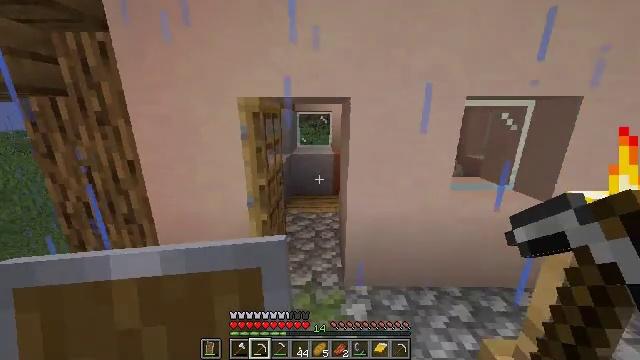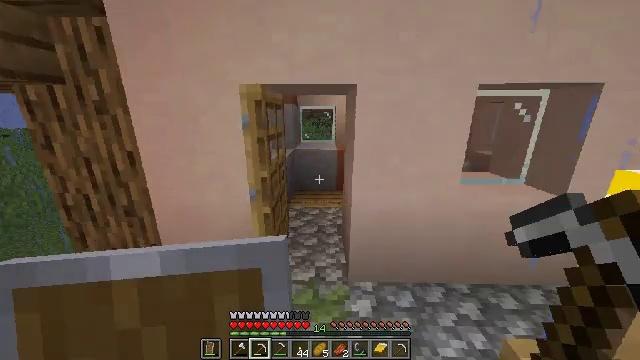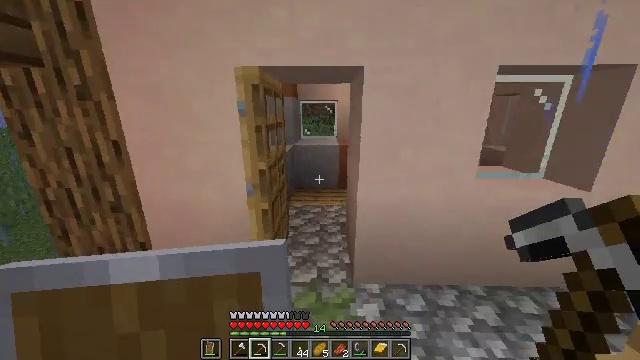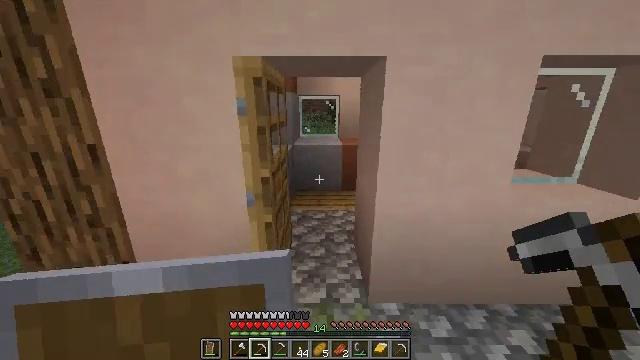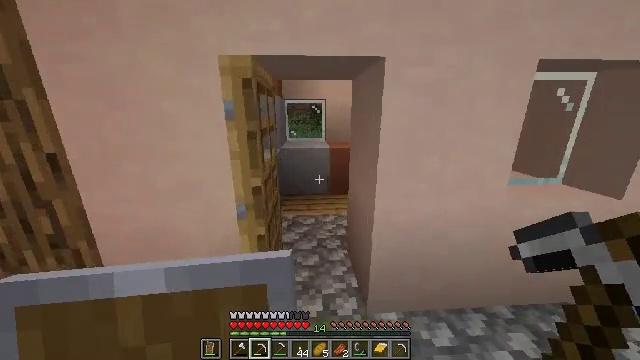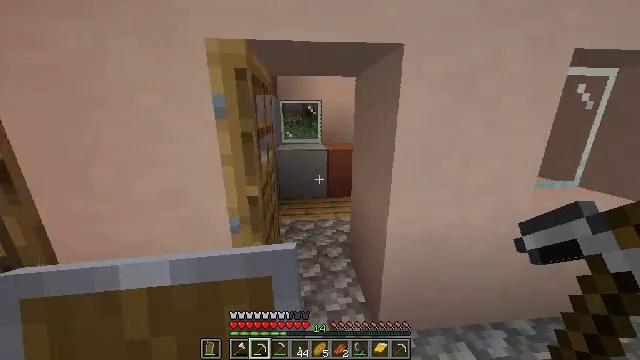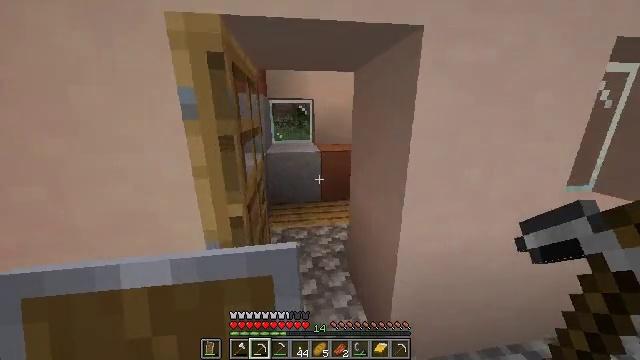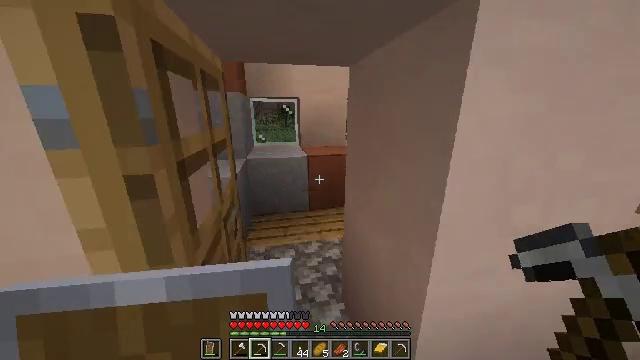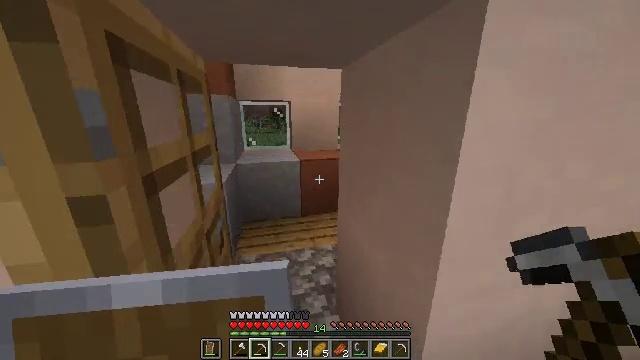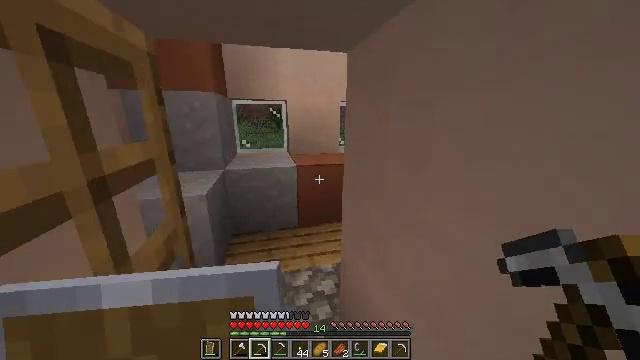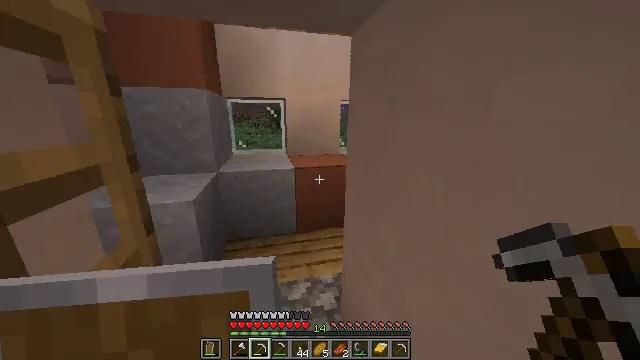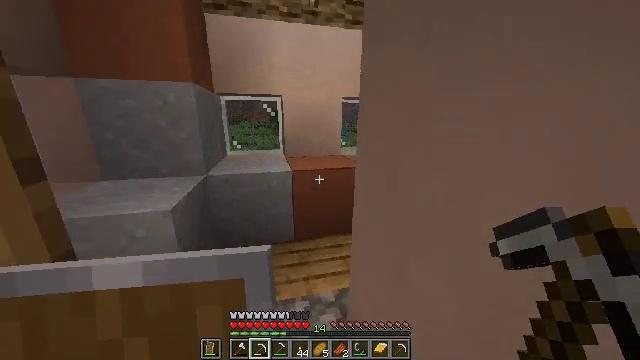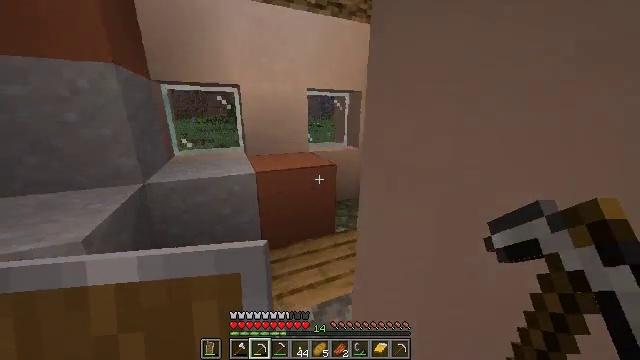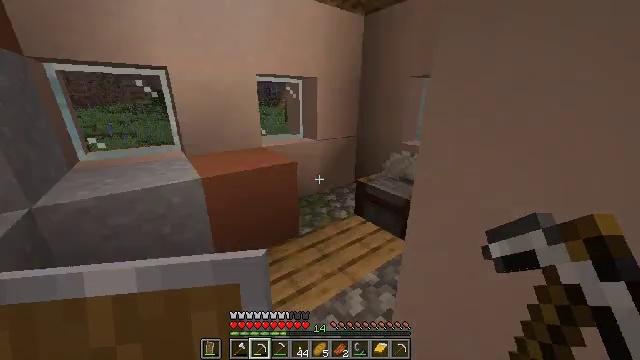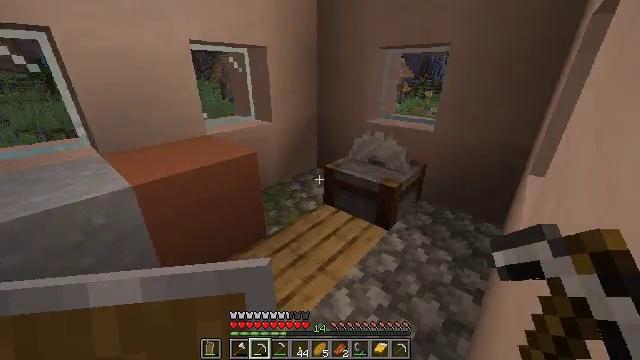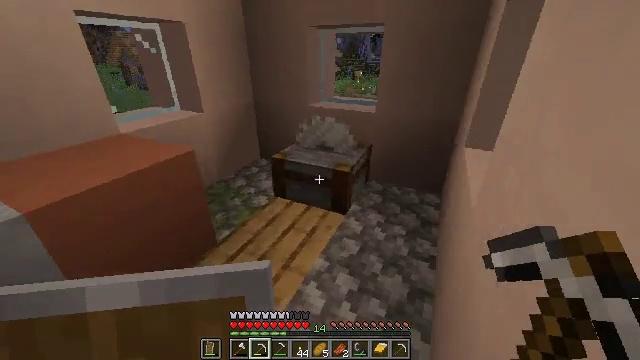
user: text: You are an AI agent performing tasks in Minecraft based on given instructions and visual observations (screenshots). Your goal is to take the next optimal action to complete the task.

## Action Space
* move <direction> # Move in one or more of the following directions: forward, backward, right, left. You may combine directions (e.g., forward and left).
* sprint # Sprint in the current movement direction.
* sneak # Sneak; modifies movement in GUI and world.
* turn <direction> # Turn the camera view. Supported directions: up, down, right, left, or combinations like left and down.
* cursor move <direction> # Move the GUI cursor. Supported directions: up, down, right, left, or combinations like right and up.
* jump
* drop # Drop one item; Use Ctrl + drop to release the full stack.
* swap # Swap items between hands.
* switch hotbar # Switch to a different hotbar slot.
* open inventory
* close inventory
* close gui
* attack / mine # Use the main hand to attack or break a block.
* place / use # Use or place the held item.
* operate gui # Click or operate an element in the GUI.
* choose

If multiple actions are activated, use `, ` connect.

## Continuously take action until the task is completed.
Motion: motion action
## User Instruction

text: Attack the stonecutter to pick it up.
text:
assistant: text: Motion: move forward and move left, sprint
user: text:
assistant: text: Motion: move forward and move left, sprint
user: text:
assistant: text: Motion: move forward and move left, sprint, turn right
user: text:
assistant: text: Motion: move forward, sprint, turn right
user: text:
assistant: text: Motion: move forward, sprint, turn right
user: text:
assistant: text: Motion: move forward, sprint, turn right
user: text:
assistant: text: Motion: move forward, sprint, turn right
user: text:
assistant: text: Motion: move forward, sprint, turn right
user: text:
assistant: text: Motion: move forward, sprint
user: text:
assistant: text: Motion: move forward, sprint
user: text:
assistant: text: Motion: move forward, sprint
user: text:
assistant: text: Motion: move forward, sprint, turn right and down
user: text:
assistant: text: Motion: move forward and move left, sprint, turn right and down
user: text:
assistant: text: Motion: move forward and move left, sprint, turn right and down
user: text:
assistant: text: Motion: move forward and move left, sprint, turn right and down
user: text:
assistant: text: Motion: move forward and move left, sprint, turn right
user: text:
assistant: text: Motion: move forward and move left, sprint, turn right
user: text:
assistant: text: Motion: turn right
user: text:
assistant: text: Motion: turn right
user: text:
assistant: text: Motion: no_op
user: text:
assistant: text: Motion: turn down, attack / mine
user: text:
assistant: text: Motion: attack / mine
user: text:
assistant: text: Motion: attack / mine
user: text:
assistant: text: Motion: attack / mine
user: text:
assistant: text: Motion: attack / mine
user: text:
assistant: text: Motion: attack / mine
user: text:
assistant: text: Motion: attack / mine
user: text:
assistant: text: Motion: attack / mine
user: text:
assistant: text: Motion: attack / mine
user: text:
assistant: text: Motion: attack / mine